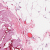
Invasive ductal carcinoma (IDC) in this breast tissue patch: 0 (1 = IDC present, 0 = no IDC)